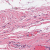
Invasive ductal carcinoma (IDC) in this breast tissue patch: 0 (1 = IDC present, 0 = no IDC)